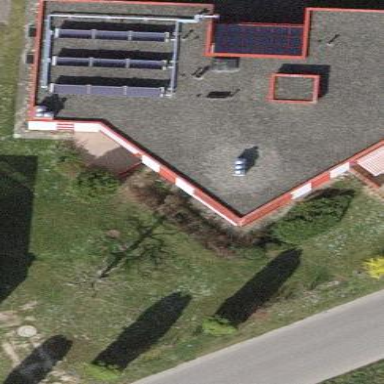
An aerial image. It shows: Building with apartments and flat roof.